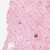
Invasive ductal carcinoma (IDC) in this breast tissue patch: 0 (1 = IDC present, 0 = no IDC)